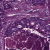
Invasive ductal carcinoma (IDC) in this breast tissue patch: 1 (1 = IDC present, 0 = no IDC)